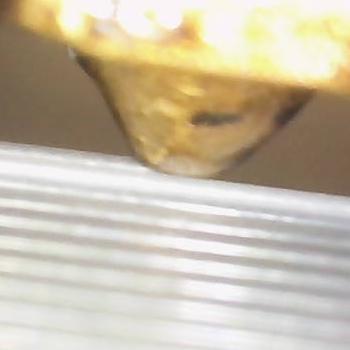
Flow rate: 69%